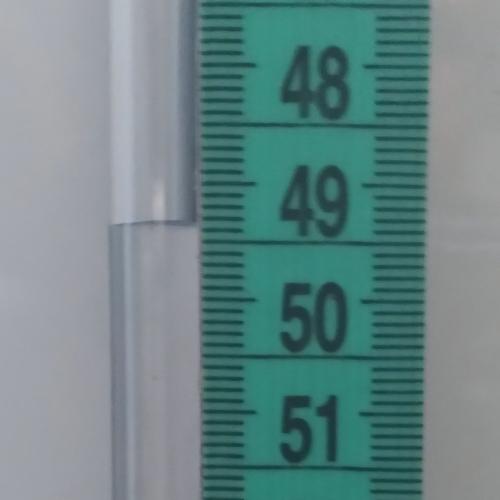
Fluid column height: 49.3 cm